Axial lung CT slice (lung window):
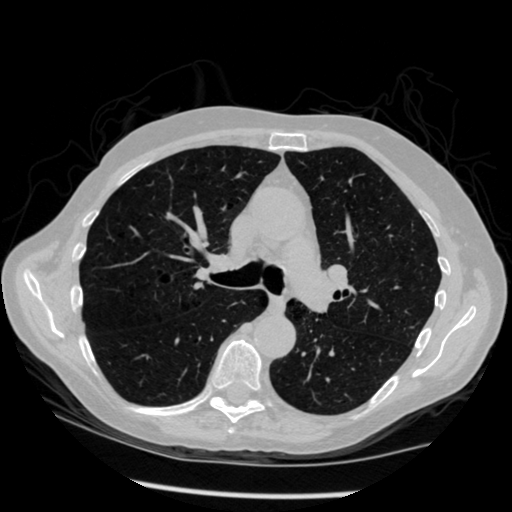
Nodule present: no